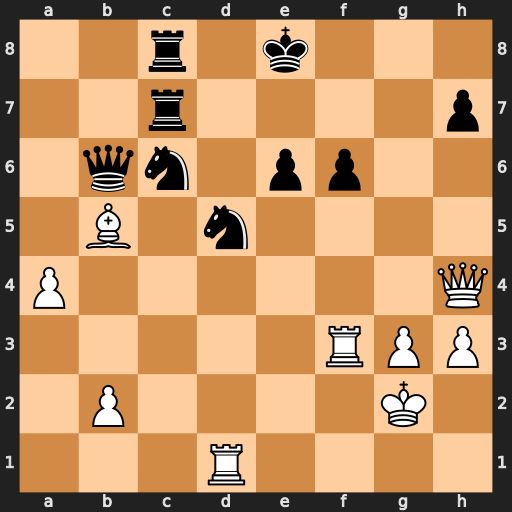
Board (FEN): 2r1k3/2r4p/1qn1pp2/1B1n4/P6Q/5RPP/1P4K1/3R4
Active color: w
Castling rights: -
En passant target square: -
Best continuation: Rxd5 exd5 Qxf6 Re7 Qd6